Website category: university
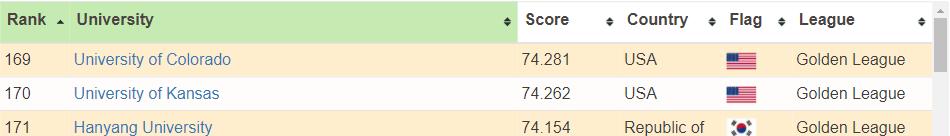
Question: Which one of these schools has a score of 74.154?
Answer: Hanyang University

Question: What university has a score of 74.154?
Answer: Hanyang University

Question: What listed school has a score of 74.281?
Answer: University of Colorado

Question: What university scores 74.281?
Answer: University of Colorado

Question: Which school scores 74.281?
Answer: University of Colorado

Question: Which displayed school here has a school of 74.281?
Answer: University of Colorado

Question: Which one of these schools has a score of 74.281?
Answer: University of Colorado

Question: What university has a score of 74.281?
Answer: University of Colorado

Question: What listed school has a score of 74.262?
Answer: University of Kansas

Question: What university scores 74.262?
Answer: University of Kansas

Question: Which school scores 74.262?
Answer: University of Kansas

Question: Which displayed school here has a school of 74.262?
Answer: University of Kansas

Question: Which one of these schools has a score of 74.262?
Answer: University of Kansas

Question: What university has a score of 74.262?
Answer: University of Kansas

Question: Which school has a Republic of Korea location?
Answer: Hanyang University

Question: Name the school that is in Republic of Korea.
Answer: Hanyang University

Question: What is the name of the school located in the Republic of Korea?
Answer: Hanyang University

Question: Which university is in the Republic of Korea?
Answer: Hanyang University

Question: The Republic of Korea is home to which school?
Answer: Hanyang University

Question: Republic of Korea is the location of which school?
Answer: Hanyang University